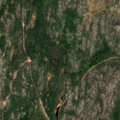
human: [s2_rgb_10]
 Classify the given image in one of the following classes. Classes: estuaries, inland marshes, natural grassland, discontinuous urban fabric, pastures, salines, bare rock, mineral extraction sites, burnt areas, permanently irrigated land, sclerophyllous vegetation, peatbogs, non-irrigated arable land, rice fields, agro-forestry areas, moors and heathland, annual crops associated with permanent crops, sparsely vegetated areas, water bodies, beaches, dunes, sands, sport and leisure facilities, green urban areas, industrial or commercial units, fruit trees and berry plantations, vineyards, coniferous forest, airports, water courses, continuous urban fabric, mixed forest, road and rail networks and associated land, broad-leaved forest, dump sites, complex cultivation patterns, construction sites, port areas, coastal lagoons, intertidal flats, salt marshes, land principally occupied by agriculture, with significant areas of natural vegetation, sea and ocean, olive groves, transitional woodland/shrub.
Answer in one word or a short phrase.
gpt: mixed forest, transitional woodland/shrub, bare rock